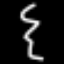
Label: squiggle